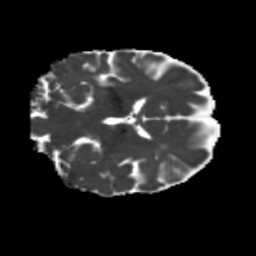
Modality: MD
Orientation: coronal
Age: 39
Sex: female
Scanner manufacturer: siemens
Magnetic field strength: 3 T
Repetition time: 5.25 s
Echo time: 0.08 s